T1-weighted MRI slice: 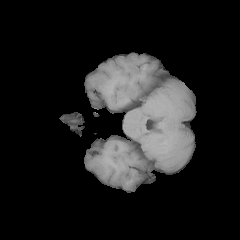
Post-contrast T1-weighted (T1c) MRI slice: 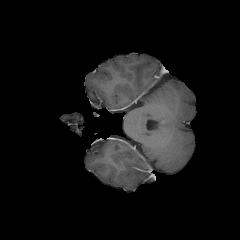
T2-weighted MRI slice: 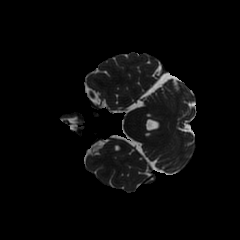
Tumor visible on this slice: no